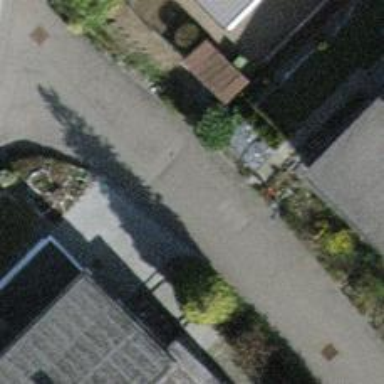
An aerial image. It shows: Smooth asphalt road in residential area.